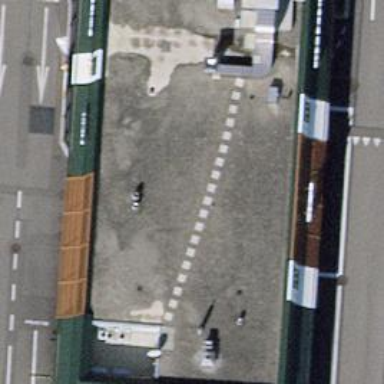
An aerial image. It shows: Fast food restaurant building.